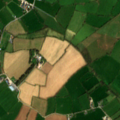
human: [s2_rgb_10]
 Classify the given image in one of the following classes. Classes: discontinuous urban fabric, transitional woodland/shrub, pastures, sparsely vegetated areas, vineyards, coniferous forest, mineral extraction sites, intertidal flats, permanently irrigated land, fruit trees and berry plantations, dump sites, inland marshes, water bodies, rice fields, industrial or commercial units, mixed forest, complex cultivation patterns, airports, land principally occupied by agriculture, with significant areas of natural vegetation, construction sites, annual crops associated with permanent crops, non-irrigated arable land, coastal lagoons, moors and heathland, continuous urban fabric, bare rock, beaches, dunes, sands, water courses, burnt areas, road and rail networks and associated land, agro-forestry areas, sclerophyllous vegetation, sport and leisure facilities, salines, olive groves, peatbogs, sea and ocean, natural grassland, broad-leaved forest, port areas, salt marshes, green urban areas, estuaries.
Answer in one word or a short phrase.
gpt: non-irrigated arable land, pastures